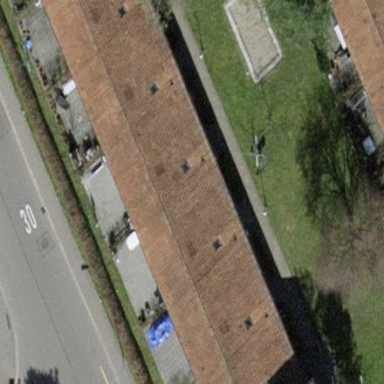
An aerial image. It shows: Terrace building.